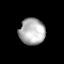
Tissue: lung
Cell type: Endothelial cells
Senescence score: 0.232
Nuclear area (px): 663
Mean DAPI intensity: 178.593